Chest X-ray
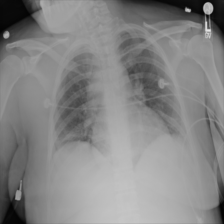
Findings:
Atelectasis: positive
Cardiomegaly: negative
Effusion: positive
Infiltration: negative
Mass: negative
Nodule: negative
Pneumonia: negative
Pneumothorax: negative
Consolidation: negative
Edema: negative
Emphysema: negative
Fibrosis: negative
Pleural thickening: negative
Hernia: negative